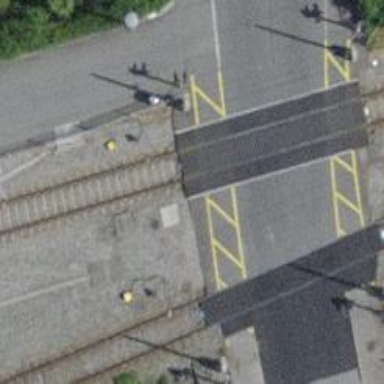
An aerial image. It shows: Crossing for the railway.